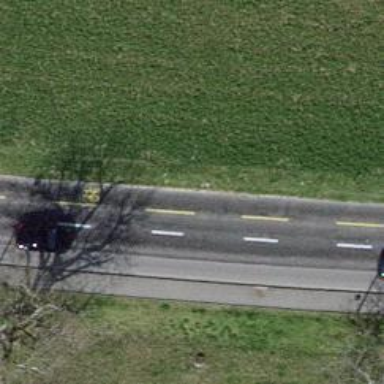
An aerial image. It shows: Tertiary road with dedicated cycle lane on the left side.